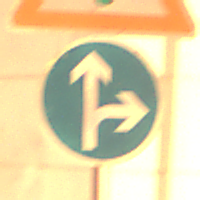
Verkehrszeichen: VorgeschriebeneFahrtrichtungGeradeausOderRechts
Zusatzzeichen oben: Lichtzeichenanlage
Umgebung: Outdoor, Urban
Tageszeit: Night
Wetter: Clear
Licht: Artificial
Jahreszeit: NotSpecified
Kontrast: HighContrast